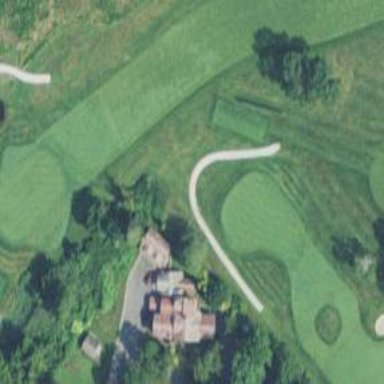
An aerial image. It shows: Path used for both walking and golf.